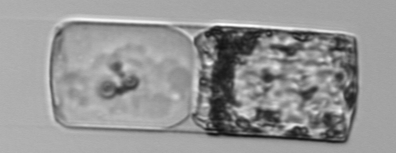
Label: Guinardia_flaccida